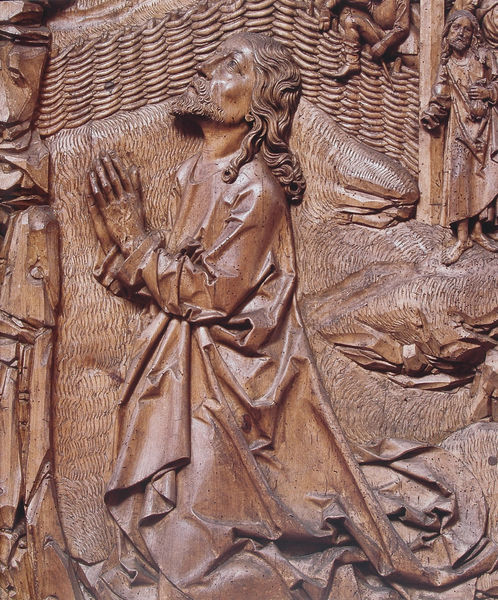
Titel: Heilig-Blut-Altar, Flügelrelief rechts, Christus am Ölberg (Detail)
Künstler: Tilman Riemenschneider
Standort: Rothenburg ob der Tauber
Institution: St. Jakob
Schlagwörter: gott, hand, mann, umhang, menschen, ausschnitt, braun, hintergrund, holz, profil, schwarz, stroh, vordergrund, weiss, blick, gras, zaun, bart, falten, geschichte, kleidung, mensch, stein, steine, hände, boden, figur, gewand, haare, kelch, mantel, kinn, locken, relief, holzschnitt, falte, gefaltet, korb, knie, knien, beten, gebet, schnitzerei, art, christus, jesus, jesus christus, geflochten, kniend, andacht, religiös, heiliger, anbeten, jünger, betend, schnitzwerk, bitten, christi, schnitz, stifter, betender, ölberg, riemenschneider, holzschnitzerei, getsemani, verrat, kniender, gewoben, faltend, weidenzaun, gewansd, gewöben